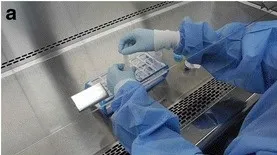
Dengue virus solution filtering procedure. A; Aspiration.
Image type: medical_photograph (skin_photograph)